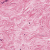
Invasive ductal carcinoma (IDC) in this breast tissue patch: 0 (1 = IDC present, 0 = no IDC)